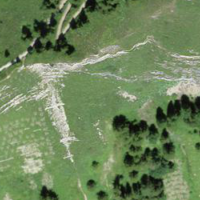
EUNIS habitat code: 23
Species observed at this site:
Saxifraga rotundifolia